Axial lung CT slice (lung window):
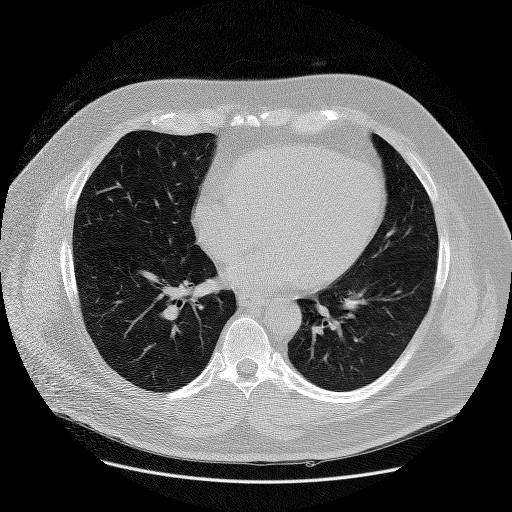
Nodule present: no